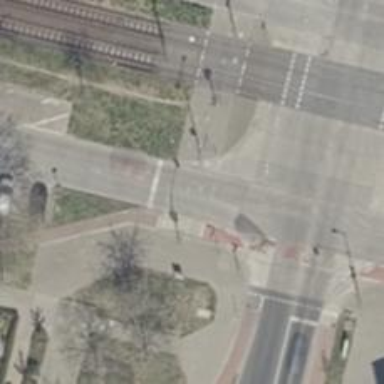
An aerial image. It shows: Crossing with traffic signals.